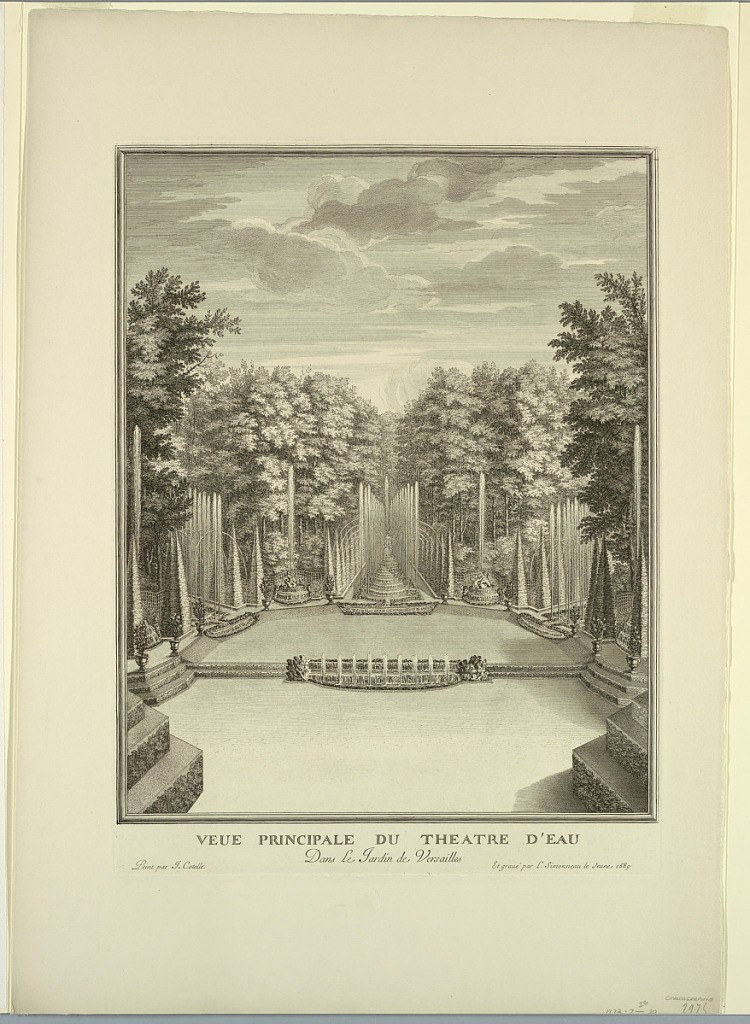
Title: Versailles, Gardens, Water Theatre
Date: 1689
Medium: Etching and engraving. Black ink on rolled paper.
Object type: Print
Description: Vertical rectangle:  At left and right foreground, the corners of tiers of bunches.  At center a raised stage with small lowered fountains at its forefront.  In the stage background and wings a central and two diagonal allees with cascades, arching and straight water jets and pyramidal trees, leading through the woods.